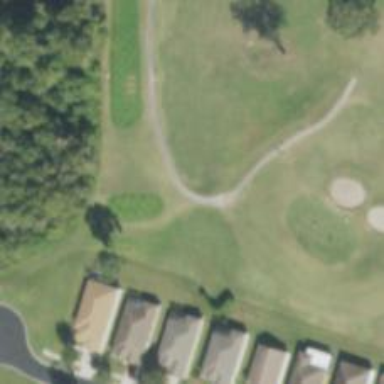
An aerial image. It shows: Footway that serves as golf path.